Field crop: maize
Growth stage: 1
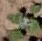
Species: chenopodium